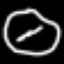
Label: clock